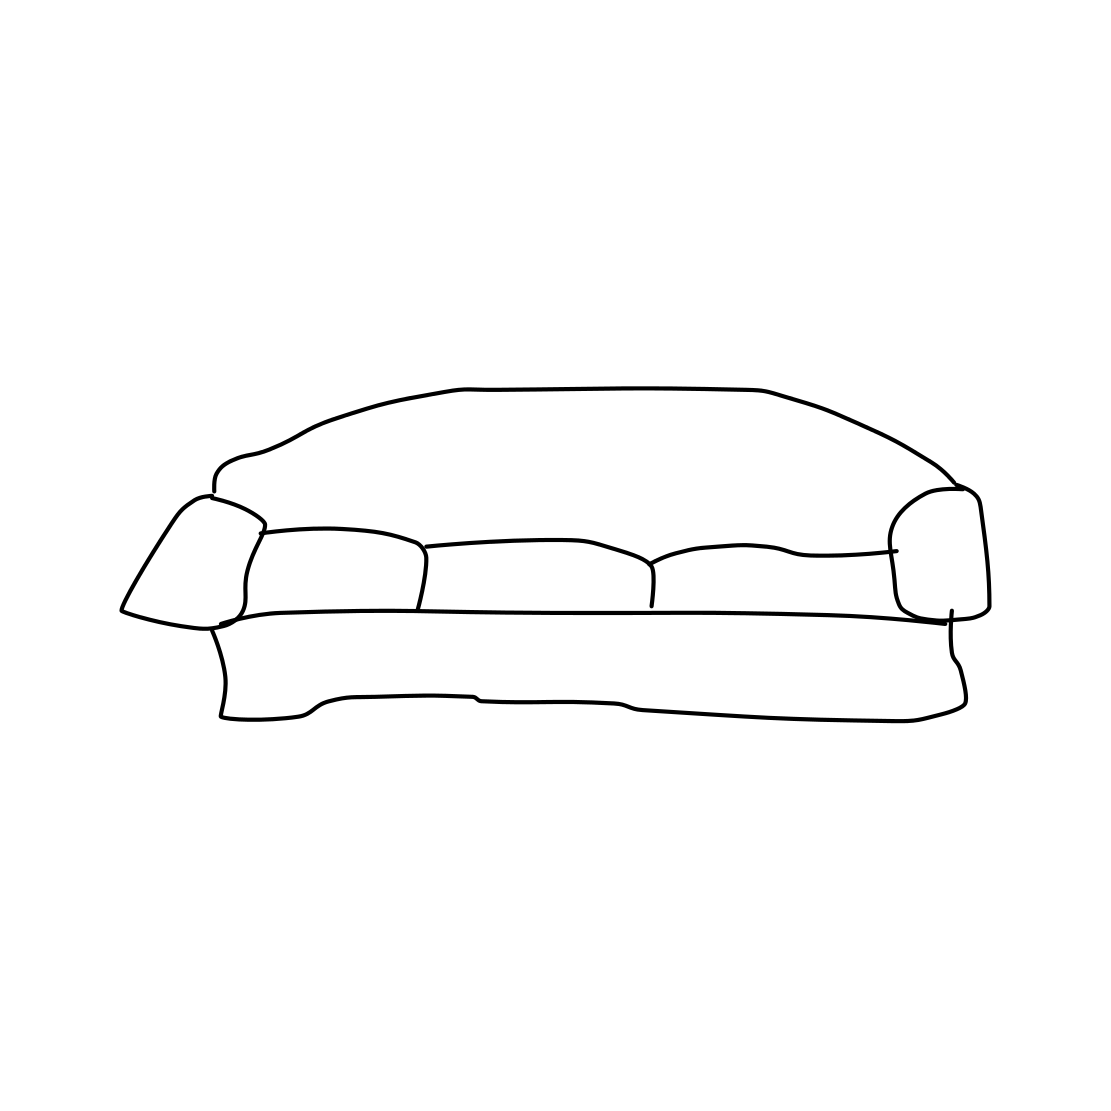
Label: couch